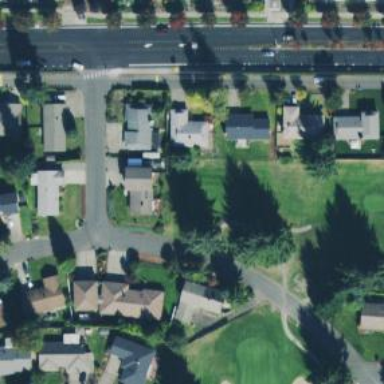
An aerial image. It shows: Path for both road and golf.